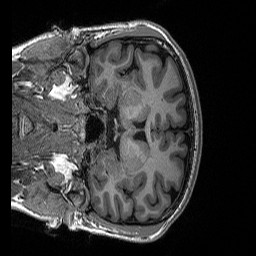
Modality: T1w
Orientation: coronal
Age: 21
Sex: female